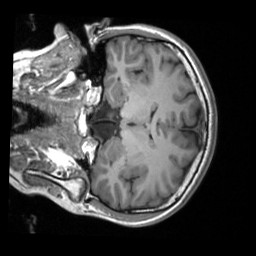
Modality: T1w
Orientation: coronal
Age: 19
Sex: female
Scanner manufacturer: siemens
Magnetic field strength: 3 T
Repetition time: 1.9 s
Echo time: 0.00226 s